Field crop: tomato
Growth stage: 1
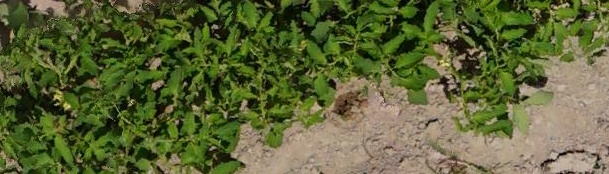
Species: tomato